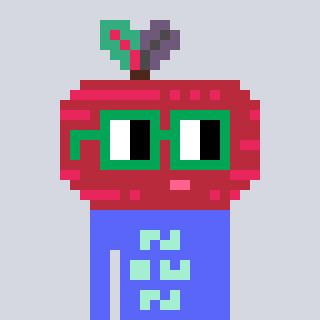
a pixel art character with square green glasses, a beet-shaped head and a purple-colored body on a cool background